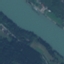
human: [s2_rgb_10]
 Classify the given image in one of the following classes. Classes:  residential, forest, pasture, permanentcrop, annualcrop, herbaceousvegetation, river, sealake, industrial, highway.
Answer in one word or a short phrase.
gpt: River